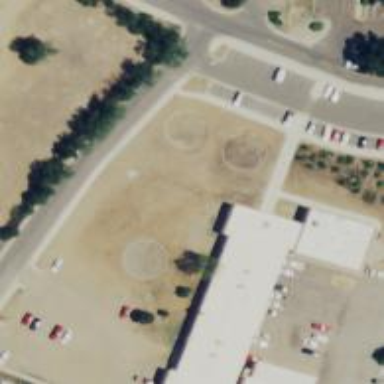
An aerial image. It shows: Educational office.